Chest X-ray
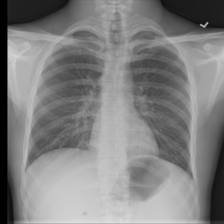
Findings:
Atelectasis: negative
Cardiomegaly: negative
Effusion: negative
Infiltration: negative
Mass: negative
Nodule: negative
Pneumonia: negative
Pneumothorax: negative
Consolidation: negative
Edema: negative
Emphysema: negative
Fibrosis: negative
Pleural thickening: negative
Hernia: negative